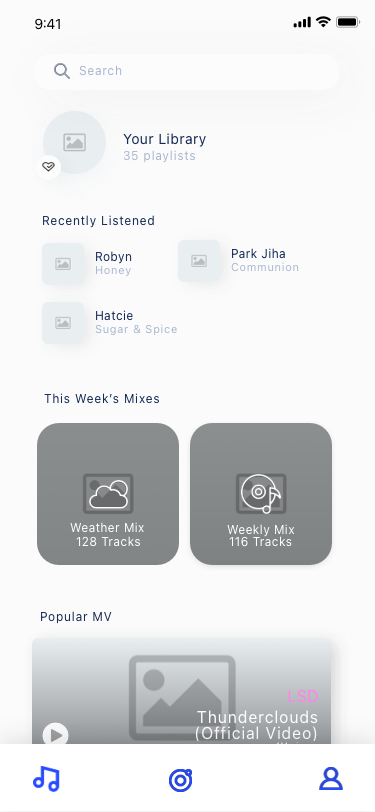
Text in this UI design:
35 playlists
Your Library
Popular MV
This Week’s Mixes
Recently Listened